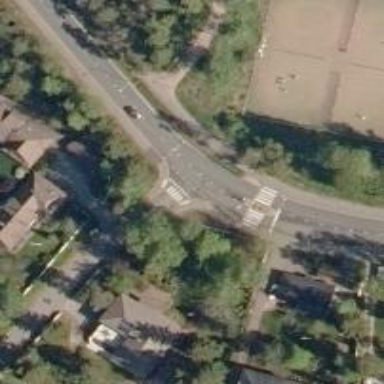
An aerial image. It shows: Road with "give way" sign.